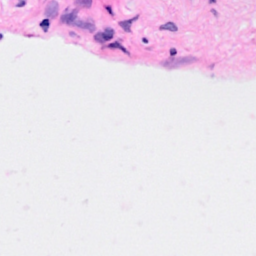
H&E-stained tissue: Breast